Question: What is the value of the measurement in the image?
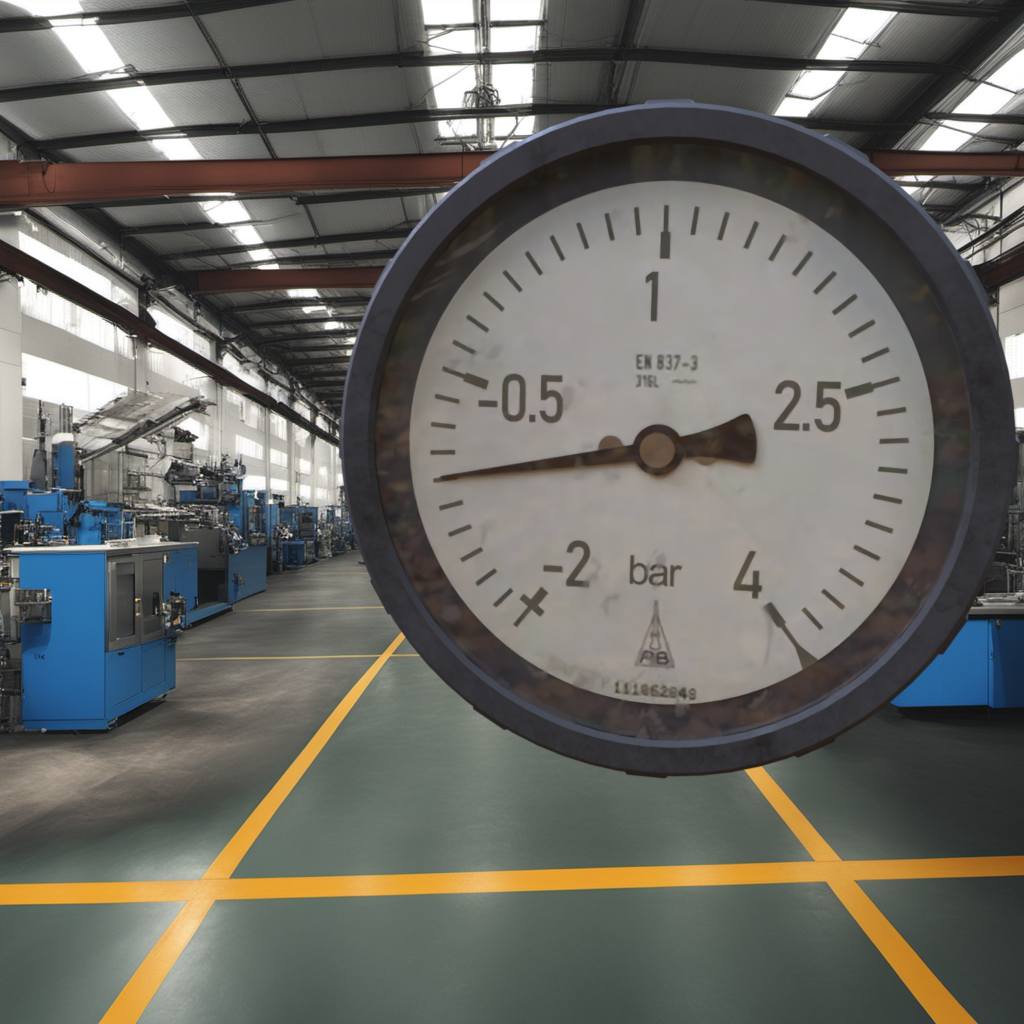
Answer: The result is -1.12
Question: What is the reading range of the measurement in the image?
Answer: The range is from -2 to 4
Question: What is the minimum and maximum value of this measurement?
Answer: The minimum value is -2 and the maximum value is 4